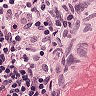
Metastatic tissue present: no